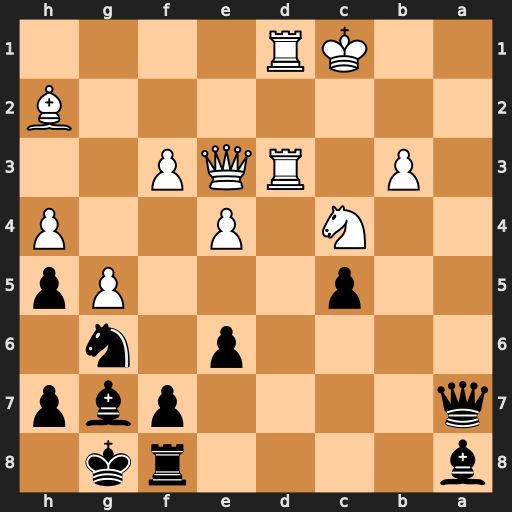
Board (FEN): b4rk1/q4pbp/4p1n1/2p3Pp/2N1P2P/1P1RQP2/7B/2KR4
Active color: b
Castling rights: -
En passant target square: -
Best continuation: Qa1+ Kc2 Qa2+